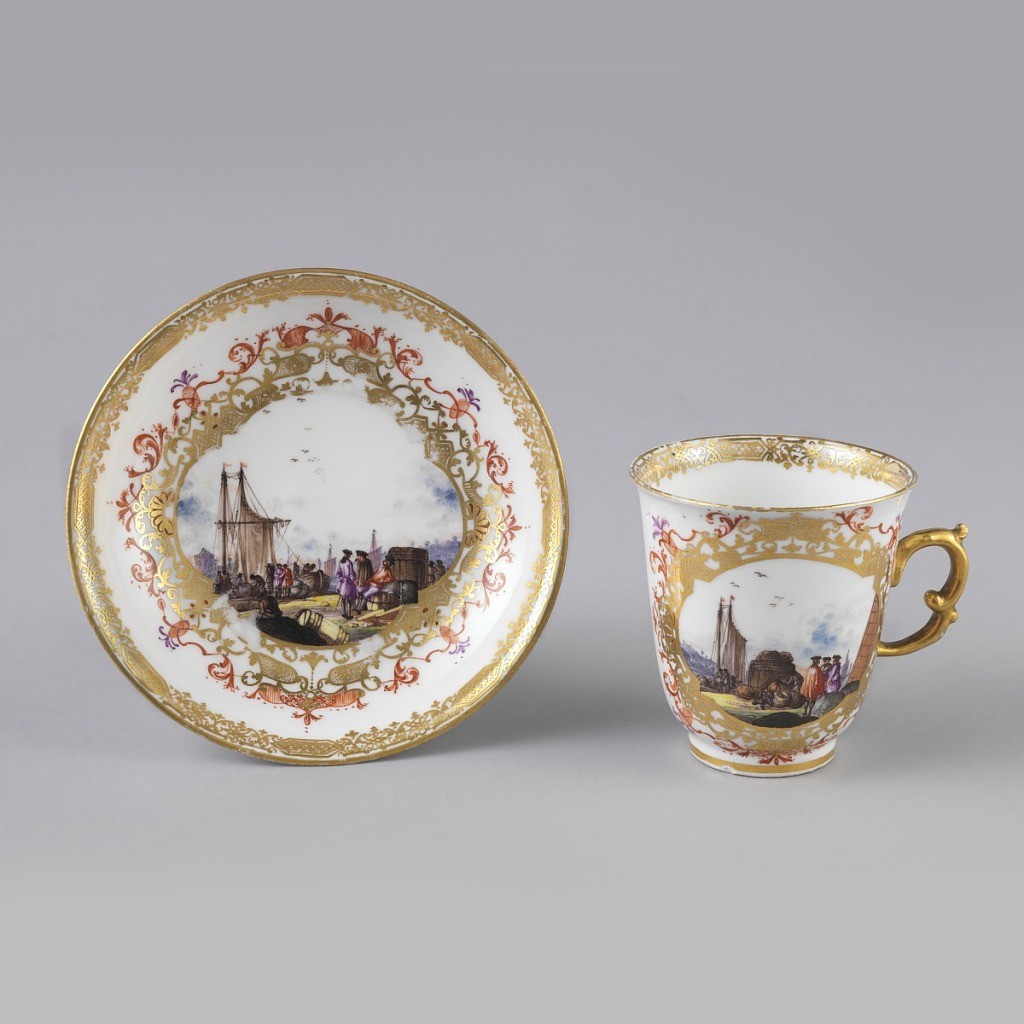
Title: Chocolate or Coffee Cup and Saucer
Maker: Meissen Porcelain Manufactory, German, active from 1710 to the present
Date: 1735–1745
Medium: hard paste porcelain, vitreous enamel, gold
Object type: cup and saucer
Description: Cup (a) tall, slightly flaring side outcurved at edge; double scrolled handle; cylindrical foot. Saucer (b) shallow, curved side, slightly outcurved at edge. Decoration of seaport scenes - two on cup, one on saucer - enclosed in framework of gilding and orange scrolls